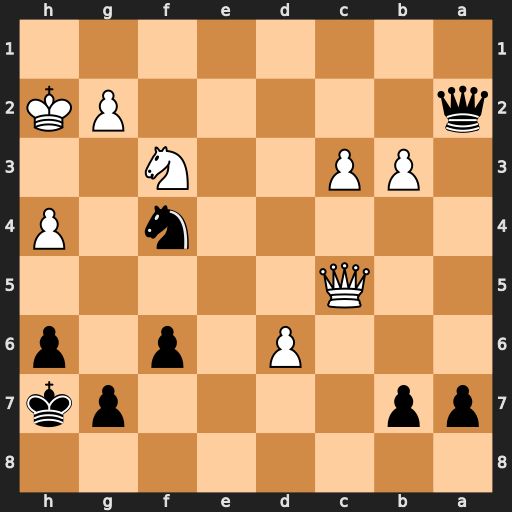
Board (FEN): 8/pp4pk/3P1p1p/2Q5/5n1P/1PP2N2/q5PK/8
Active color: b
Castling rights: -
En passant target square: -
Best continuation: Qxg2#